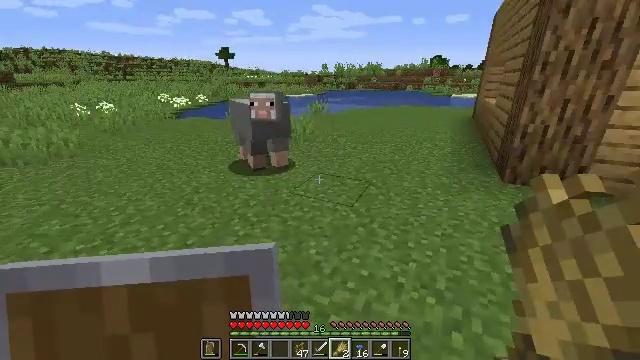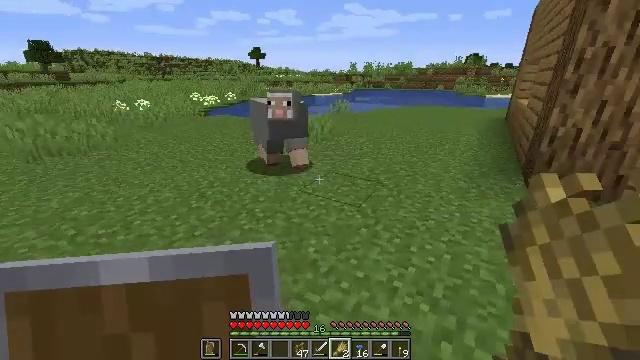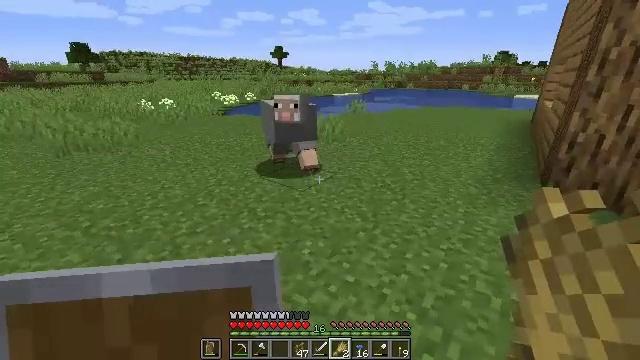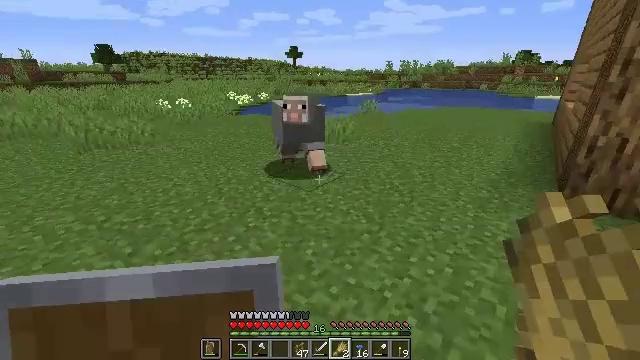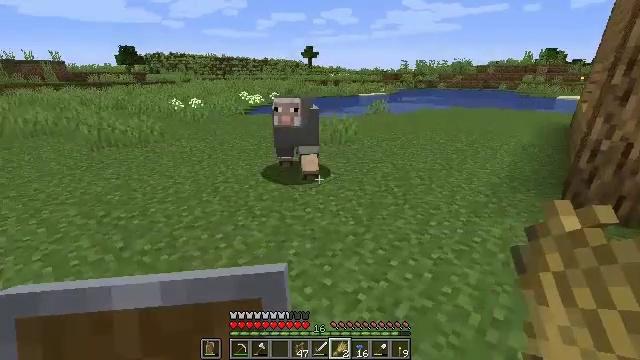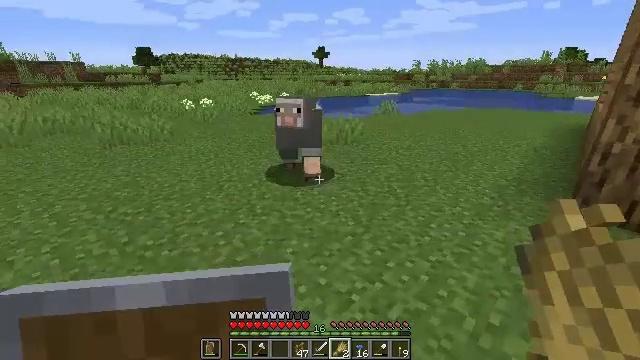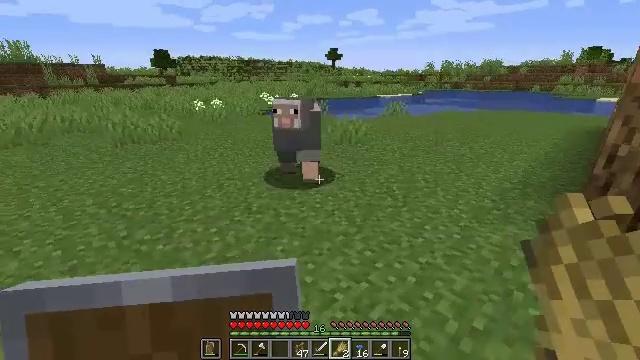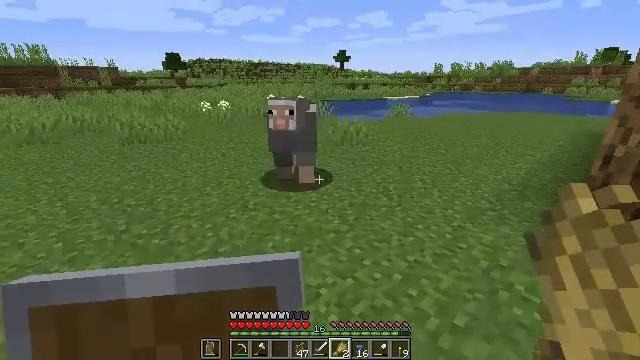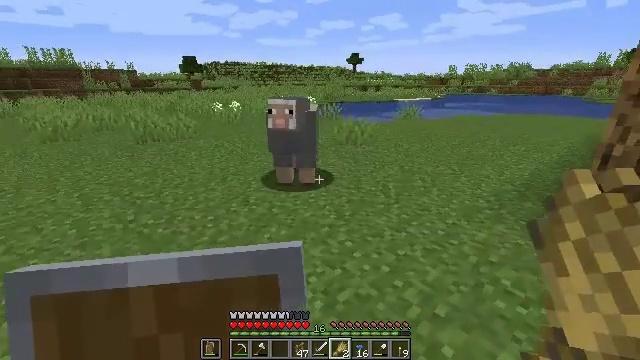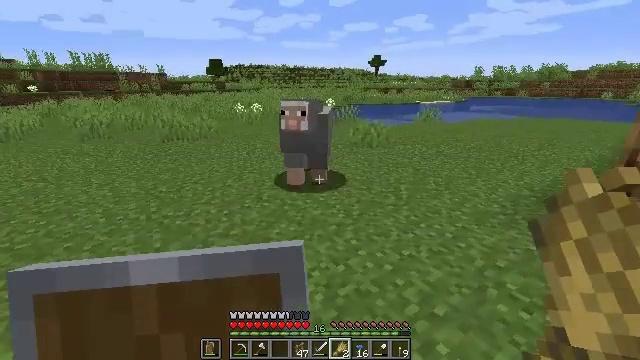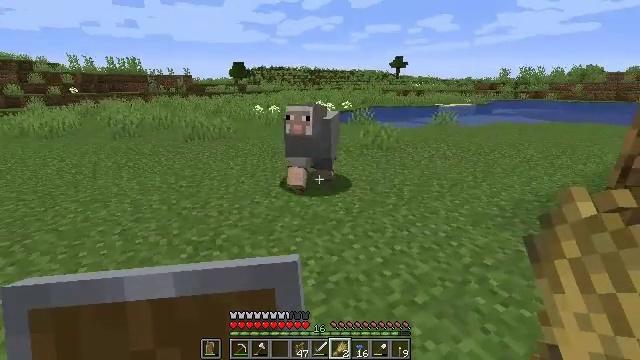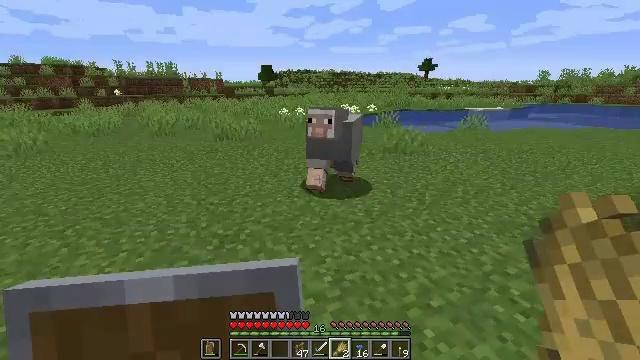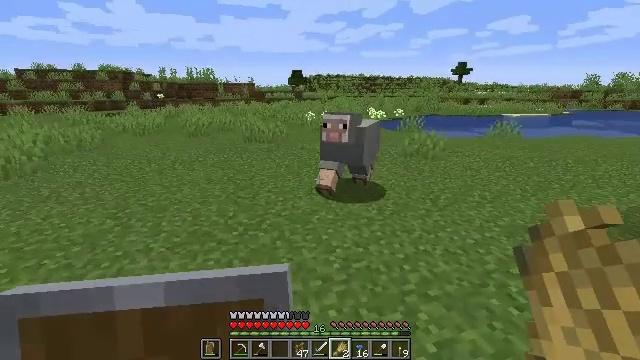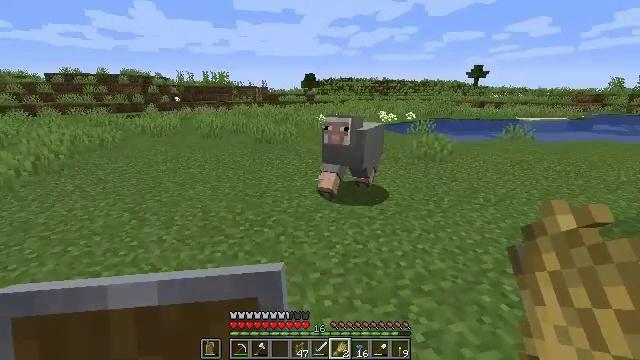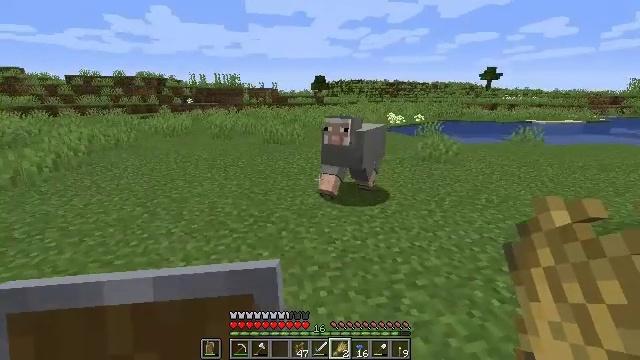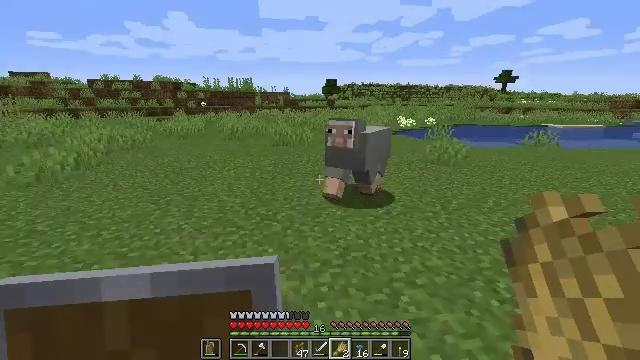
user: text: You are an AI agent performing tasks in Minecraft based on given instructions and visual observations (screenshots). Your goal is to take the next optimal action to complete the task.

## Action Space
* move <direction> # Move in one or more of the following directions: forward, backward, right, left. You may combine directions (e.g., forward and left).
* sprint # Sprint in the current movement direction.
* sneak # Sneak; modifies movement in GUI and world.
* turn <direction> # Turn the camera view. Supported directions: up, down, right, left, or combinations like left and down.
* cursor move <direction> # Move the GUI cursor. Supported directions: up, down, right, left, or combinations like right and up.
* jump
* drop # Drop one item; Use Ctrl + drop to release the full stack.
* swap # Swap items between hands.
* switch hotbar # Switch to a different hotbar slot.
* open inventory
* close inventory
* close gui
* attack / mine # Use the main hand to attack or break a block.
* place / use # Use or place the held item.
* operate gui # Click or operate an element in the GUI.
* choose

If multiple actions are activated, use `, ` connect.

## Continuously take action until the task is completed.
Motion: motion action
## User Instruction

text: Form an iron hoe with ingredients on the crafting table.
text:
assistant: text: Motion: move right, turn left
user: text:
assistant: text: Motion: move right, turn left
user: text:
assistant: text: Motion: move right, turn left
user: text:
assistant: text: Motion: move right, turn left
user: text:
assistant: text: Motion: move right, turn left
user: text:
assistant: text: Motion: move right, turn left
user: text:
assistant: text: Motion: move back and move right, turn left
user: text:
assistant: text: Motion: move back and move right, turn left
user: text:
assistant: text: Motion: move back and move right, turn left
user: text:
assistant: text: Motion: move back, turn left
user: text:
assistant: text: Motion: move back, turn left
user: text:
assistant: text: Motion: move back and move right, turn left
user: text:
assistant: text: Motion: move back and move right, turn left
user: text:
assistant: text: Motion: move back and move right, turn left
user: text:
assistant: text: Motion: move back and move right, turn left
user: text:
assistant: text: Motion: move back and move right, turn left
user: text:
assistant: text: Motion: move back and move right, turn left
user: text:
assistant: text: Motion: move back and move right
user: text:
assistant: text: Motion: move back and move right
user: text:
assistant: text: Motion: move back
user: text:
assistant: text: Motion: move back
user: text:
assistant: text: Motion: move back
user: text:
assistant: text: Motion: move back
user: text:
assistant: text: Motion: move back
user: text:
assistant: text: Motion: no_op
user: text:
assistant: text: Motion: no_op
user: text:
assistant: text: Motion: no_op
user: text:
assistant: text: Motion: move back
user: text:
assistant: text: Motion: move back
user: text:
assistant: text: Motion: move back